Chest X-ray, PA view. Patient: 55 years old, sex F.
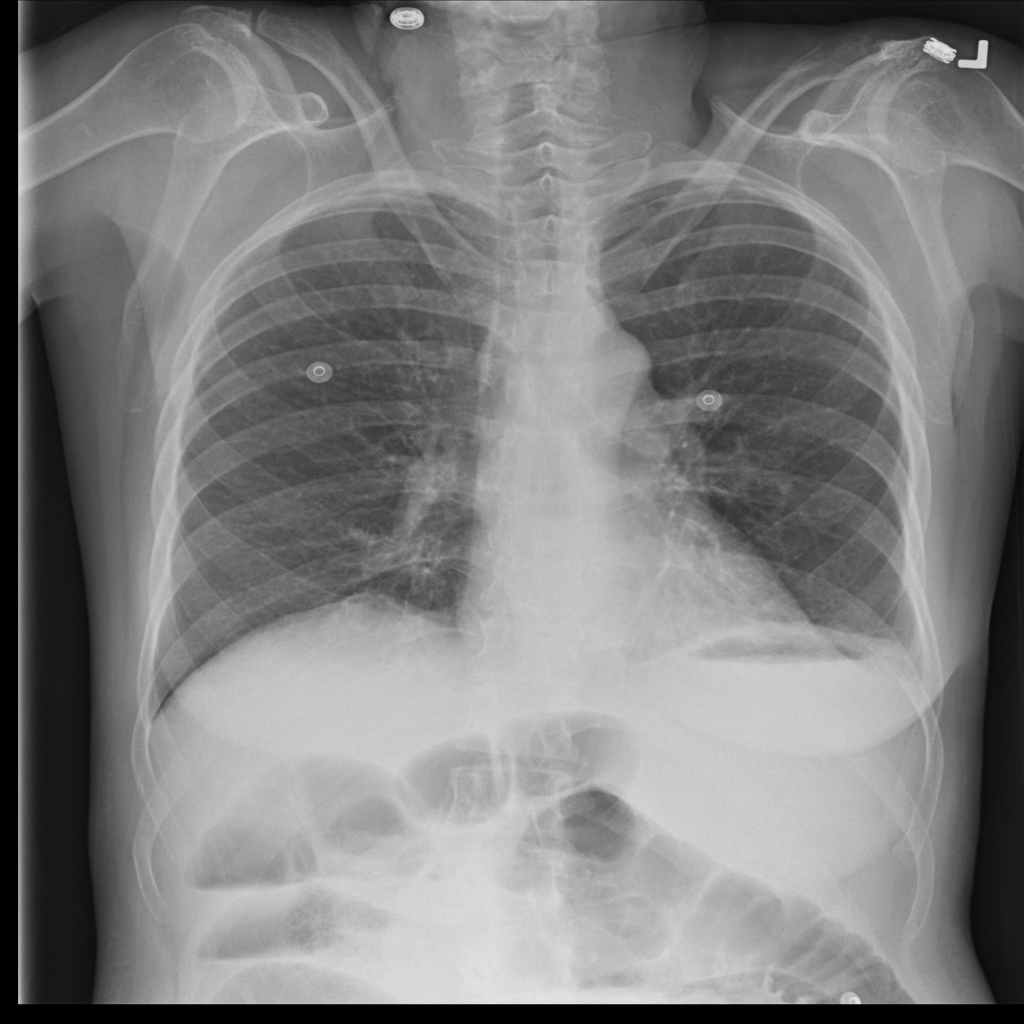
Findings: Atelectasis, Effusion